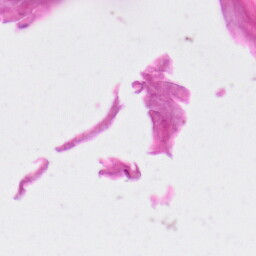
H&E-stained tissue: Skin